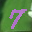
Label: 7